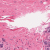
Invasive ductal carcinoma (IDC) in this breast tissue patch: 0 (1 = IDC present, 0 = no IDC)